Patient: sex F, age 77
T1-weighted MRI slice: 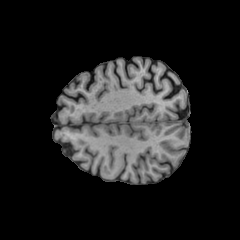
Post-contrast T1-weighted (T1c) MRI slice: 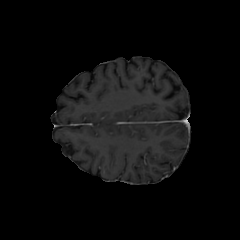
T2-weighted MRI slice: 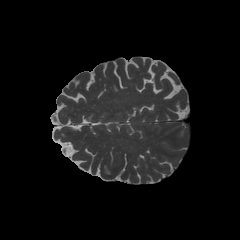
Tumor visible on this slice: no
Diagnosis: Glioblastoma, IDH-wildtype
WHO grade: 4